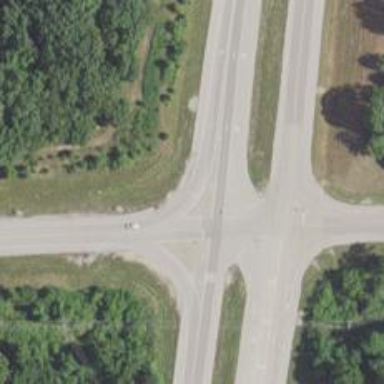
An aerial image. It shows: Trunk link highway.